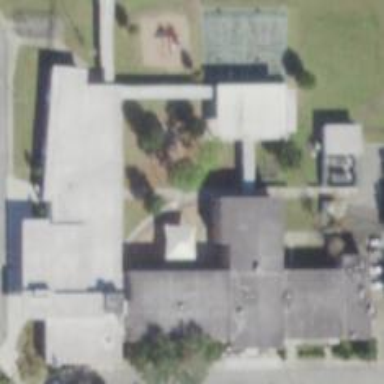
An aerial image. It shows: School.